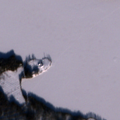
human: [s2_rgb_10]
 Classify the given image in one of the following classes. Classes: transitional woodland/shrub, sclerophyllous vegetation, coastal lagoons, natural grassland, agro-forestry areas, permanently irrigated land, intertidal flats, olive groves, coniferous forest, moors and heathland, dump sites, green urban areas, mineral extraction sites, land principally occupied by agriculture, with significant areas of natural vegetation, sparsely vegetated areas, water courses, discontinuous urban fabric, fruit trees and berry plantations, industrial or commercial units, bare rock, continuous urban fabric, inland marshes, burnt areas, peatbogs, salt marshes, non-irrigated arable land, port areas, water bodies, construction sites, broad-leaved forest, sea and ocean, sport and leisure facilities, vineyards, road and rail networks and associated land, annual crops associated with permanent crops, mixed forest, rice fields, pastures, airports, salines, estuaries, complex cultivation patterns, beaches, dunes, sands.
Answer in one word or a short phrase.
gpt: coniferous forest, transitional woodland/shrub, water bodies